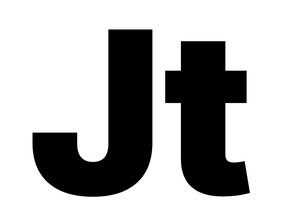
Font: Inter_Black